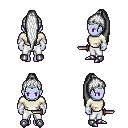
a pixel art fantasy rpg character, female body template, dark elf, purple skin, white long-sleeve shirt, white pants, white extra-long topknot hairstyle, silver tiara, white cloth bracers, metal boots, dagger, four views (front, back, left, right), 2x2 character sprite sheet, small pixel art, hard edges, no anti-aliasing